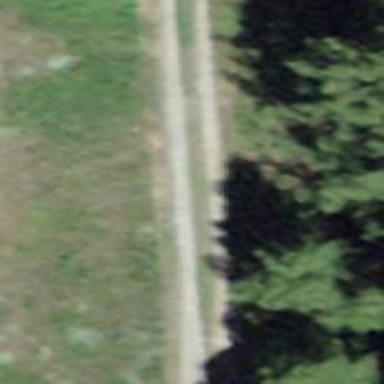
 designated for downhill piste activities."